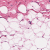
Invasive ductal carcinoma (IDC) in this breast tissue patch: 0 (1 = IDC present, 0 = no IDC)